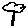
Label: tree